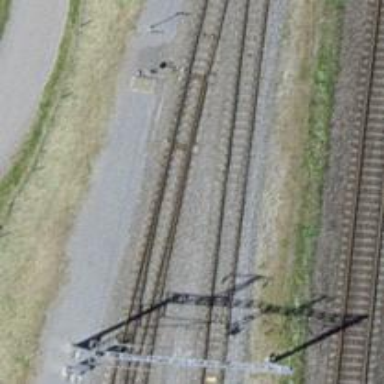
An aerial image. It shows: Railway switch.